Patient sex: M
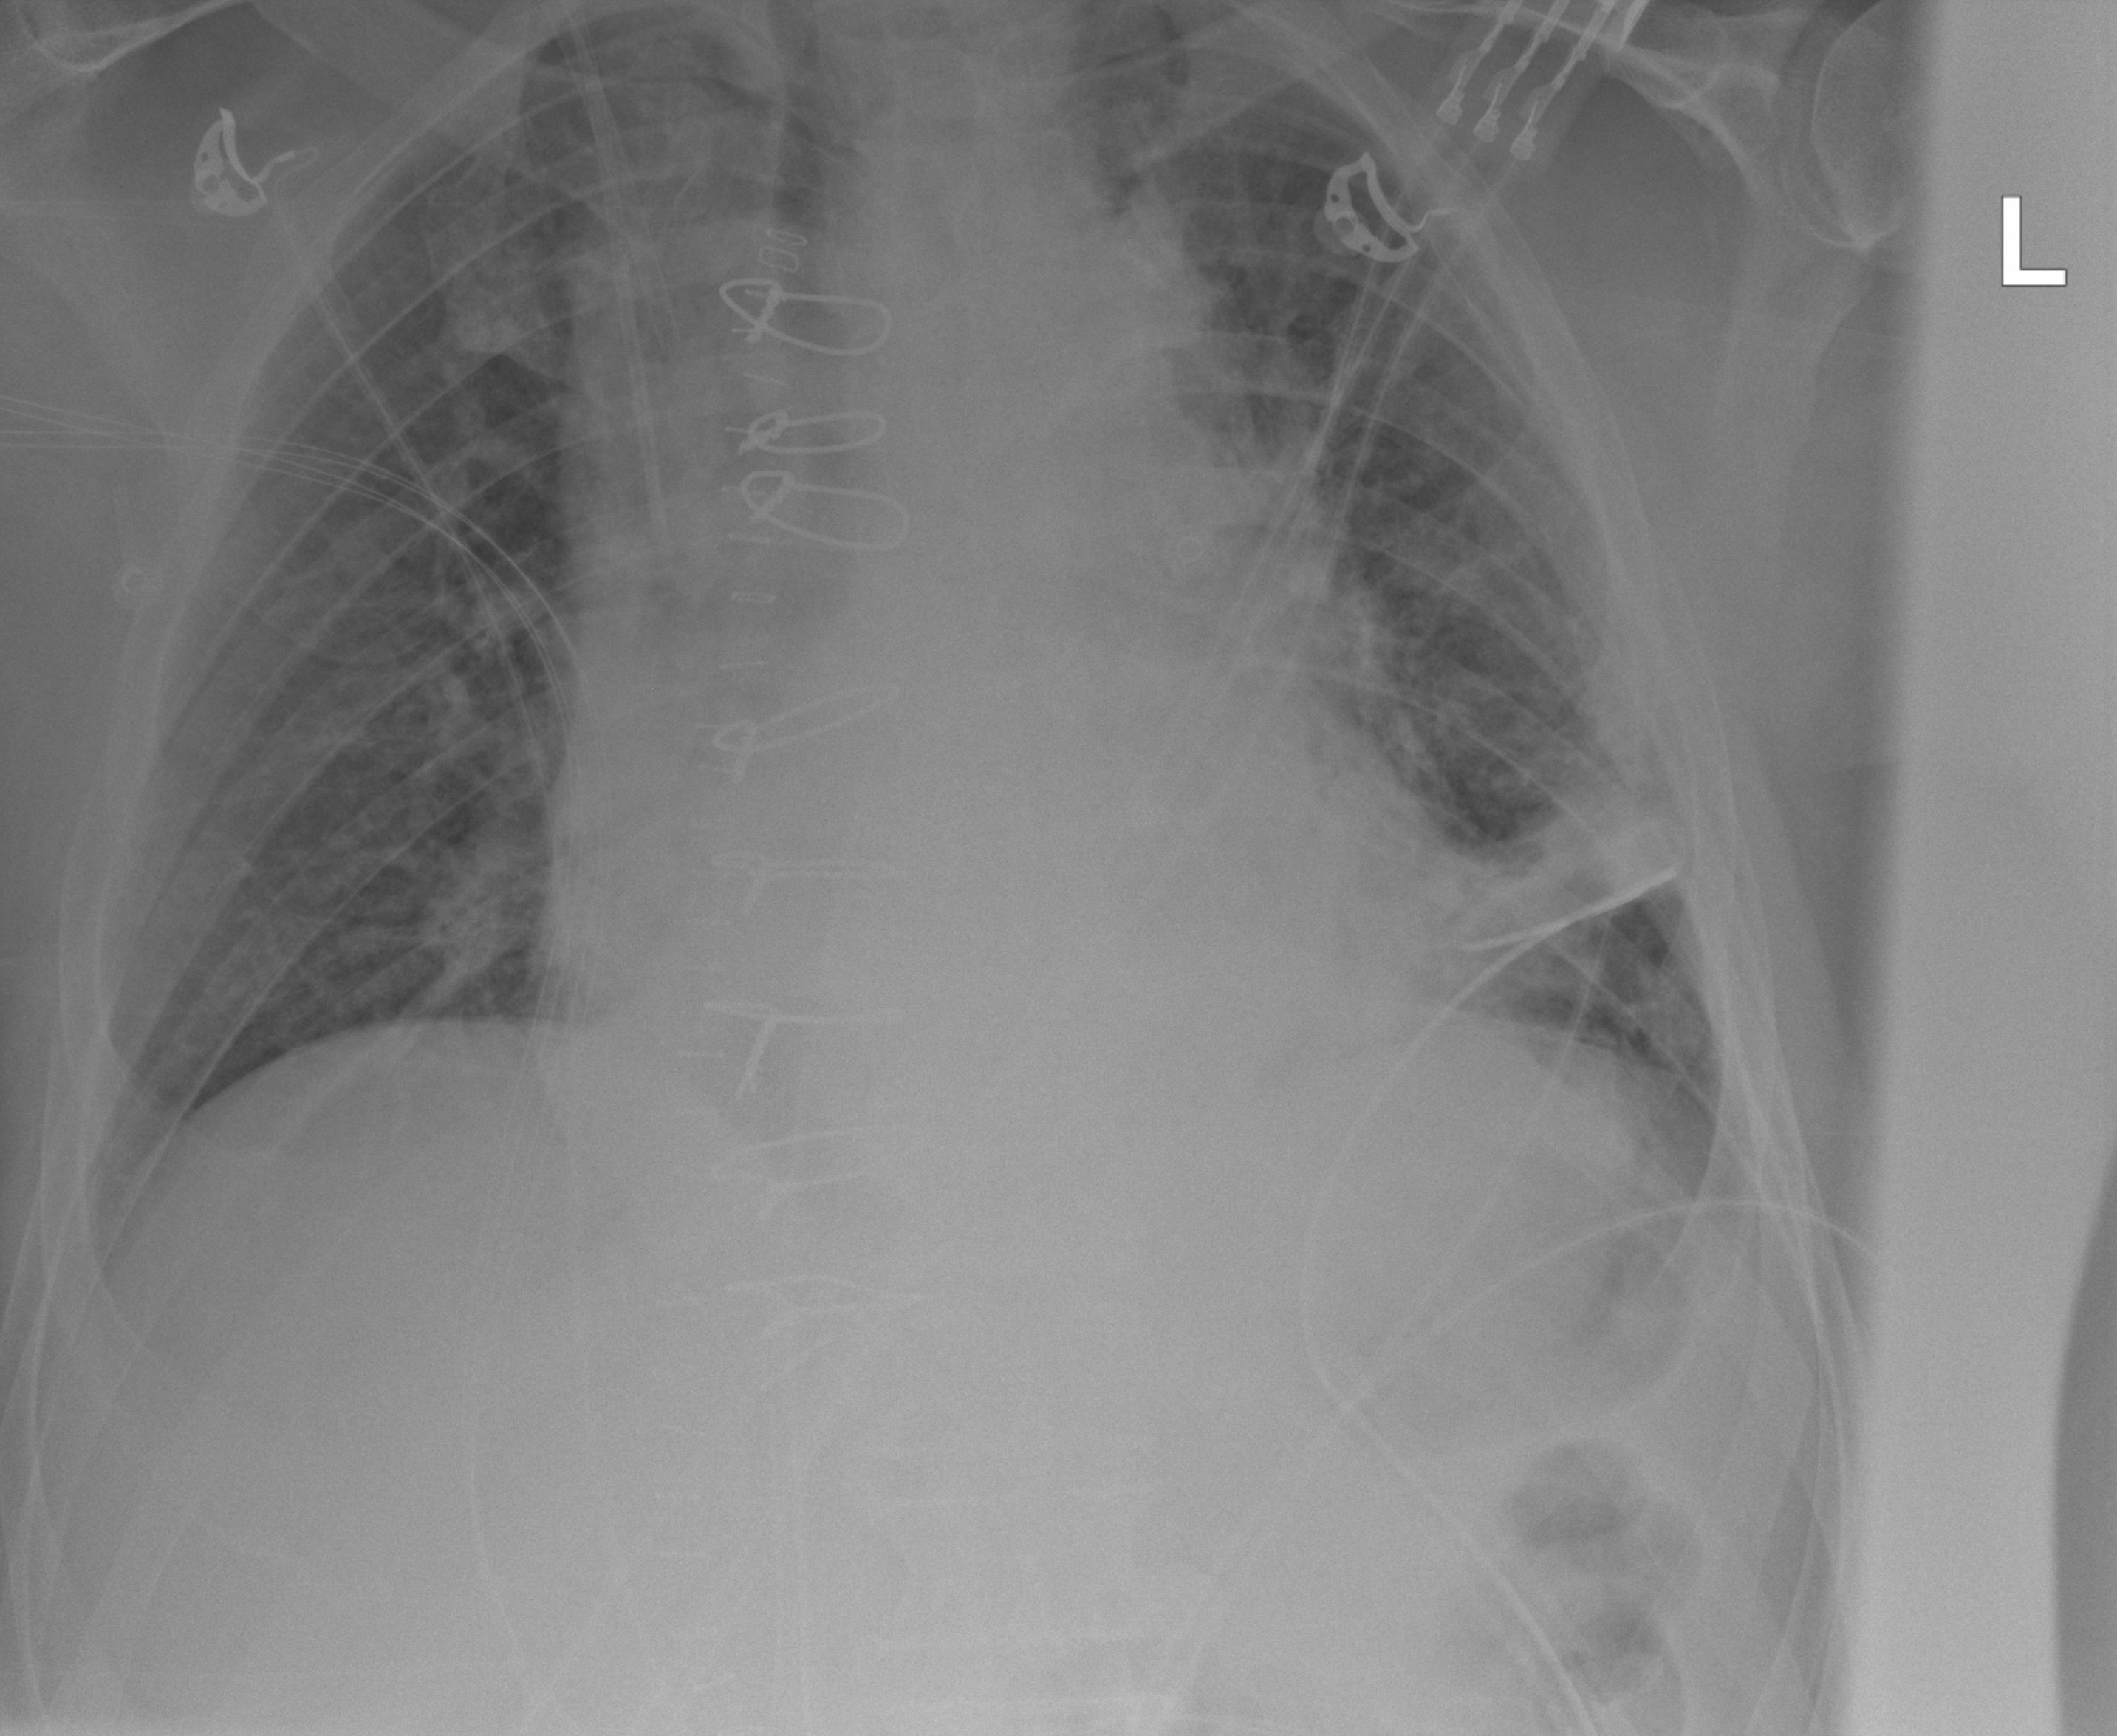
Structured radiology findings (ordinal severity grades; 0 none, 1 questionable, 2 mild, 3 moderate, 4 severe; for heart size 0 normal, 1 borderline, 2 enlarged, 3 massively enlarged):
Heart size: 2
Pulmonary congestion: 2
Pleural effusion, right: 2
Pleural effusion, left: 2
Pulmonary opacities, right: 2
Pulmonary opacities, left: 2
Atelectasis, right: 1
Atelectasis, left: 2